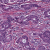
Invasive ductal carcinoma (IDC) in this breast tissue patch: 1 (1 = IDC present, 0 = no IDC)